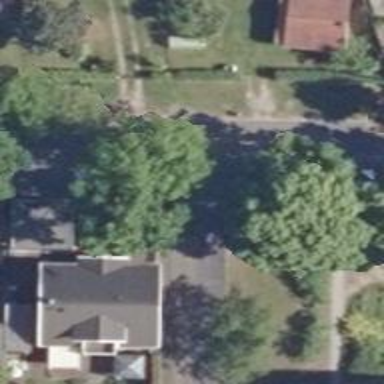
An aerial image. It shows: Residential road with asphalt surface and sidewalk on the left.